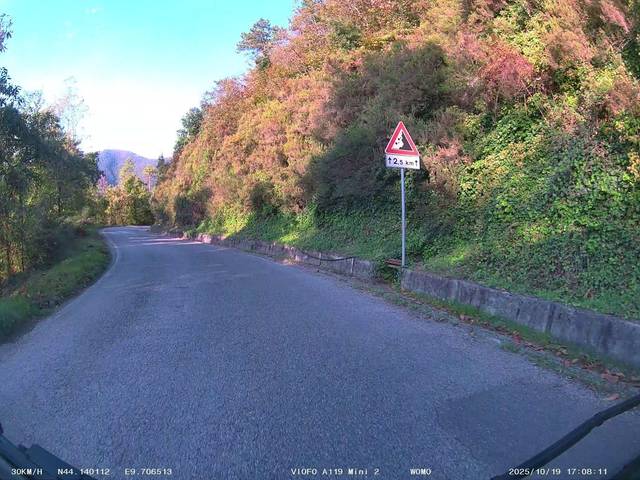
Region: Italy
Coordinates: 44.14, 9.707